Question: How can I display a div of fixed width 800px and on the both sides (left and right) there should be auto adjusting divs. Till now I have tried using 'float:left' on the left auto adjusting div , 'widht:800px' on the center div and 'float:right' on the auto adjusting right div , but it is not working.
This is what i am getting till now.
Note: the background of center div is black, all three divs are enclosed in container div which has background color of red.

HTML Code
'''
<body>
<div id="outerSideContainerLeft" style:"float:left">
left
</div>
<div id="feedContainer">
center
</div>
<div id="outerSideContainerRight" style:"float:right">
right
</div>
</body>
'''
CSS Code
'''
div{
display:inline-block;
}
#feedContainer{
margin:0px;
width:800px;
background-color: black;
}
#outerSideContainerLeft
{
background-color: blue;
width: calc(49%-400px);
}
#outerSideContainerRight
{
background-color: green;
width: calc(49%-400px);
}
'''
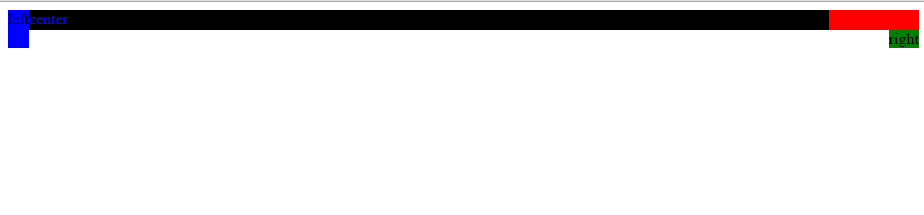
Answer: Try <URL>
this is just using 'inline-block' for the 'display' and using the 'calc' property for the width of the left/right boxes.
Keep in mind the left/right boxes will go under each other once the screen is too narrow. you can use media queries to change the layout so its responsive like <URL>
The calc property basically calculates a value for you. The example I gave, you had a middle div with width 200px. So the right/left boxes need to be 50% of the entire width of window MINUS half the size of the middle box.
so 50% of the window minus 100px, this will give them relatively the right amount of width so they fill in the line around the fixed width middle div.
Except, theres a weird margin when using inline-block, so I use 49% instead, to account for the margin.